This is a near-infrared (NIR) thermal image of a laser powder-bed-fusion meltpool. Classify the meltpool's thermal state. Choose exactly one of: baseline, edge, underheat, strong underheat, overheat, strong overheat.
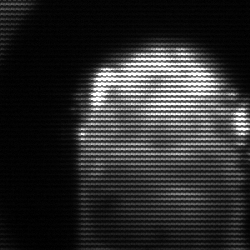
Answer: baseline